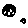
Label: moon